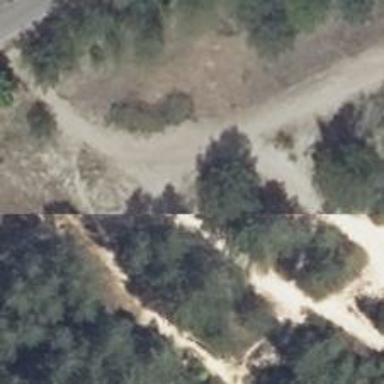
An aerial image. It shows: Sandy path.